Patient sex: M
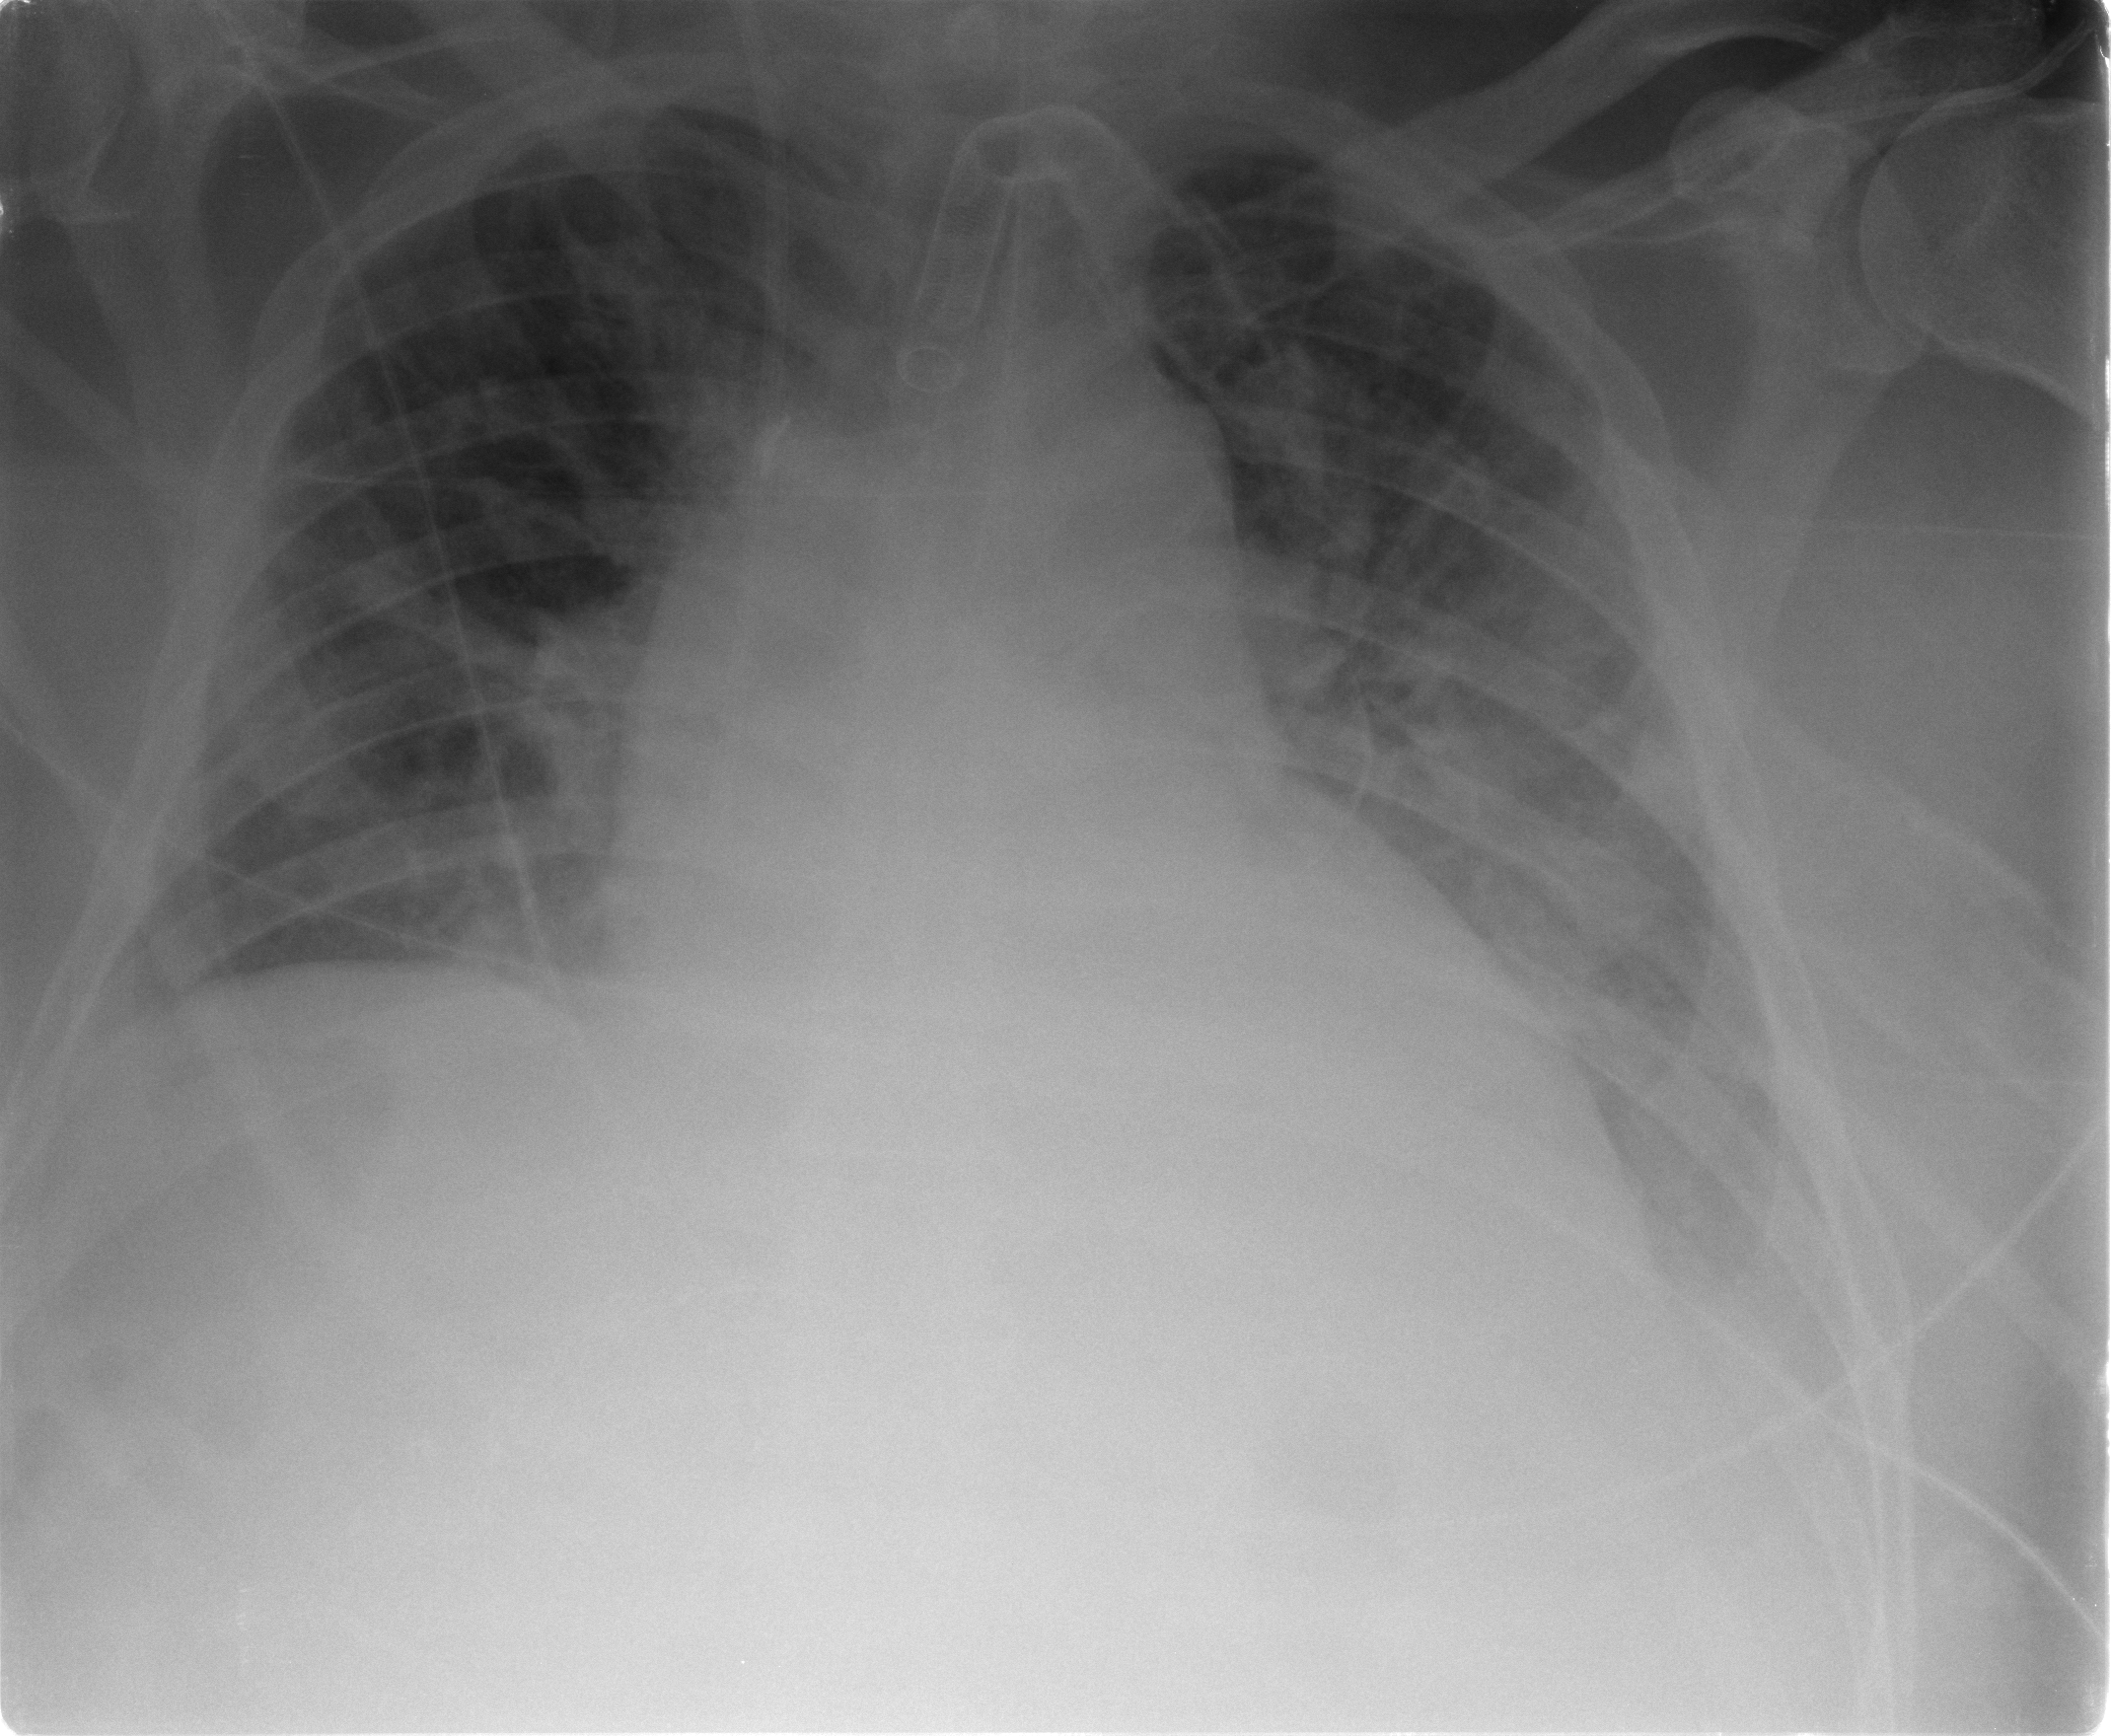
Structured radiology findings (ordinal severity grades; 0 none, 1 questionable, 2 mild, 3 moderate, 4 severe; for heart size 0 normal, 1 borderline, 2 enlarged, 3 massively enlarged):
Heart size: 2
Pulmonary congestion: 2
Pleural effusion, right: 1
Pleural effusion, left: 2
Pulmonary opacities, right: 2
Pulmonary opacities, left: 2
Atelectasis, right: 2
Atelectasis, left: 2